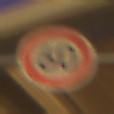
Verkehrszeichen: Geschwindigkeit60
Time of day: Night
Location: Outdoor (Urban)
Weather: Clear
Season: NotSpecified
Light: Artificial